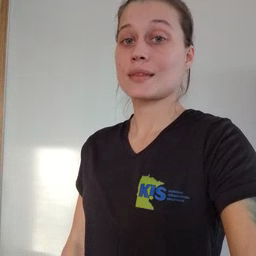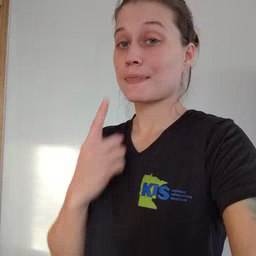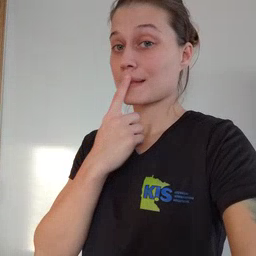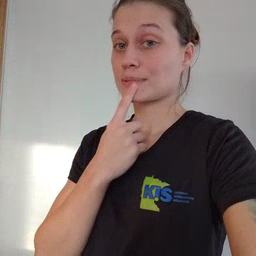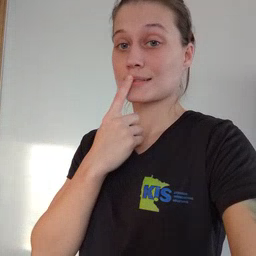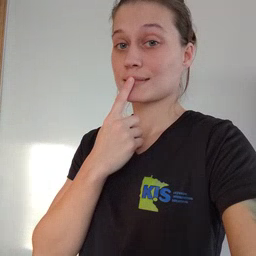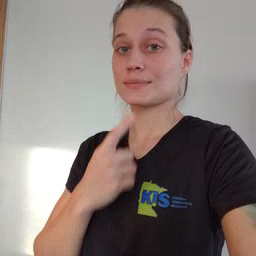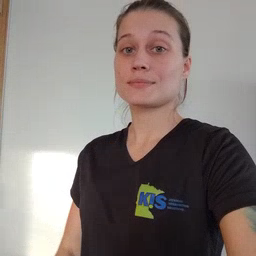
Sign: lips